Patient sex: M
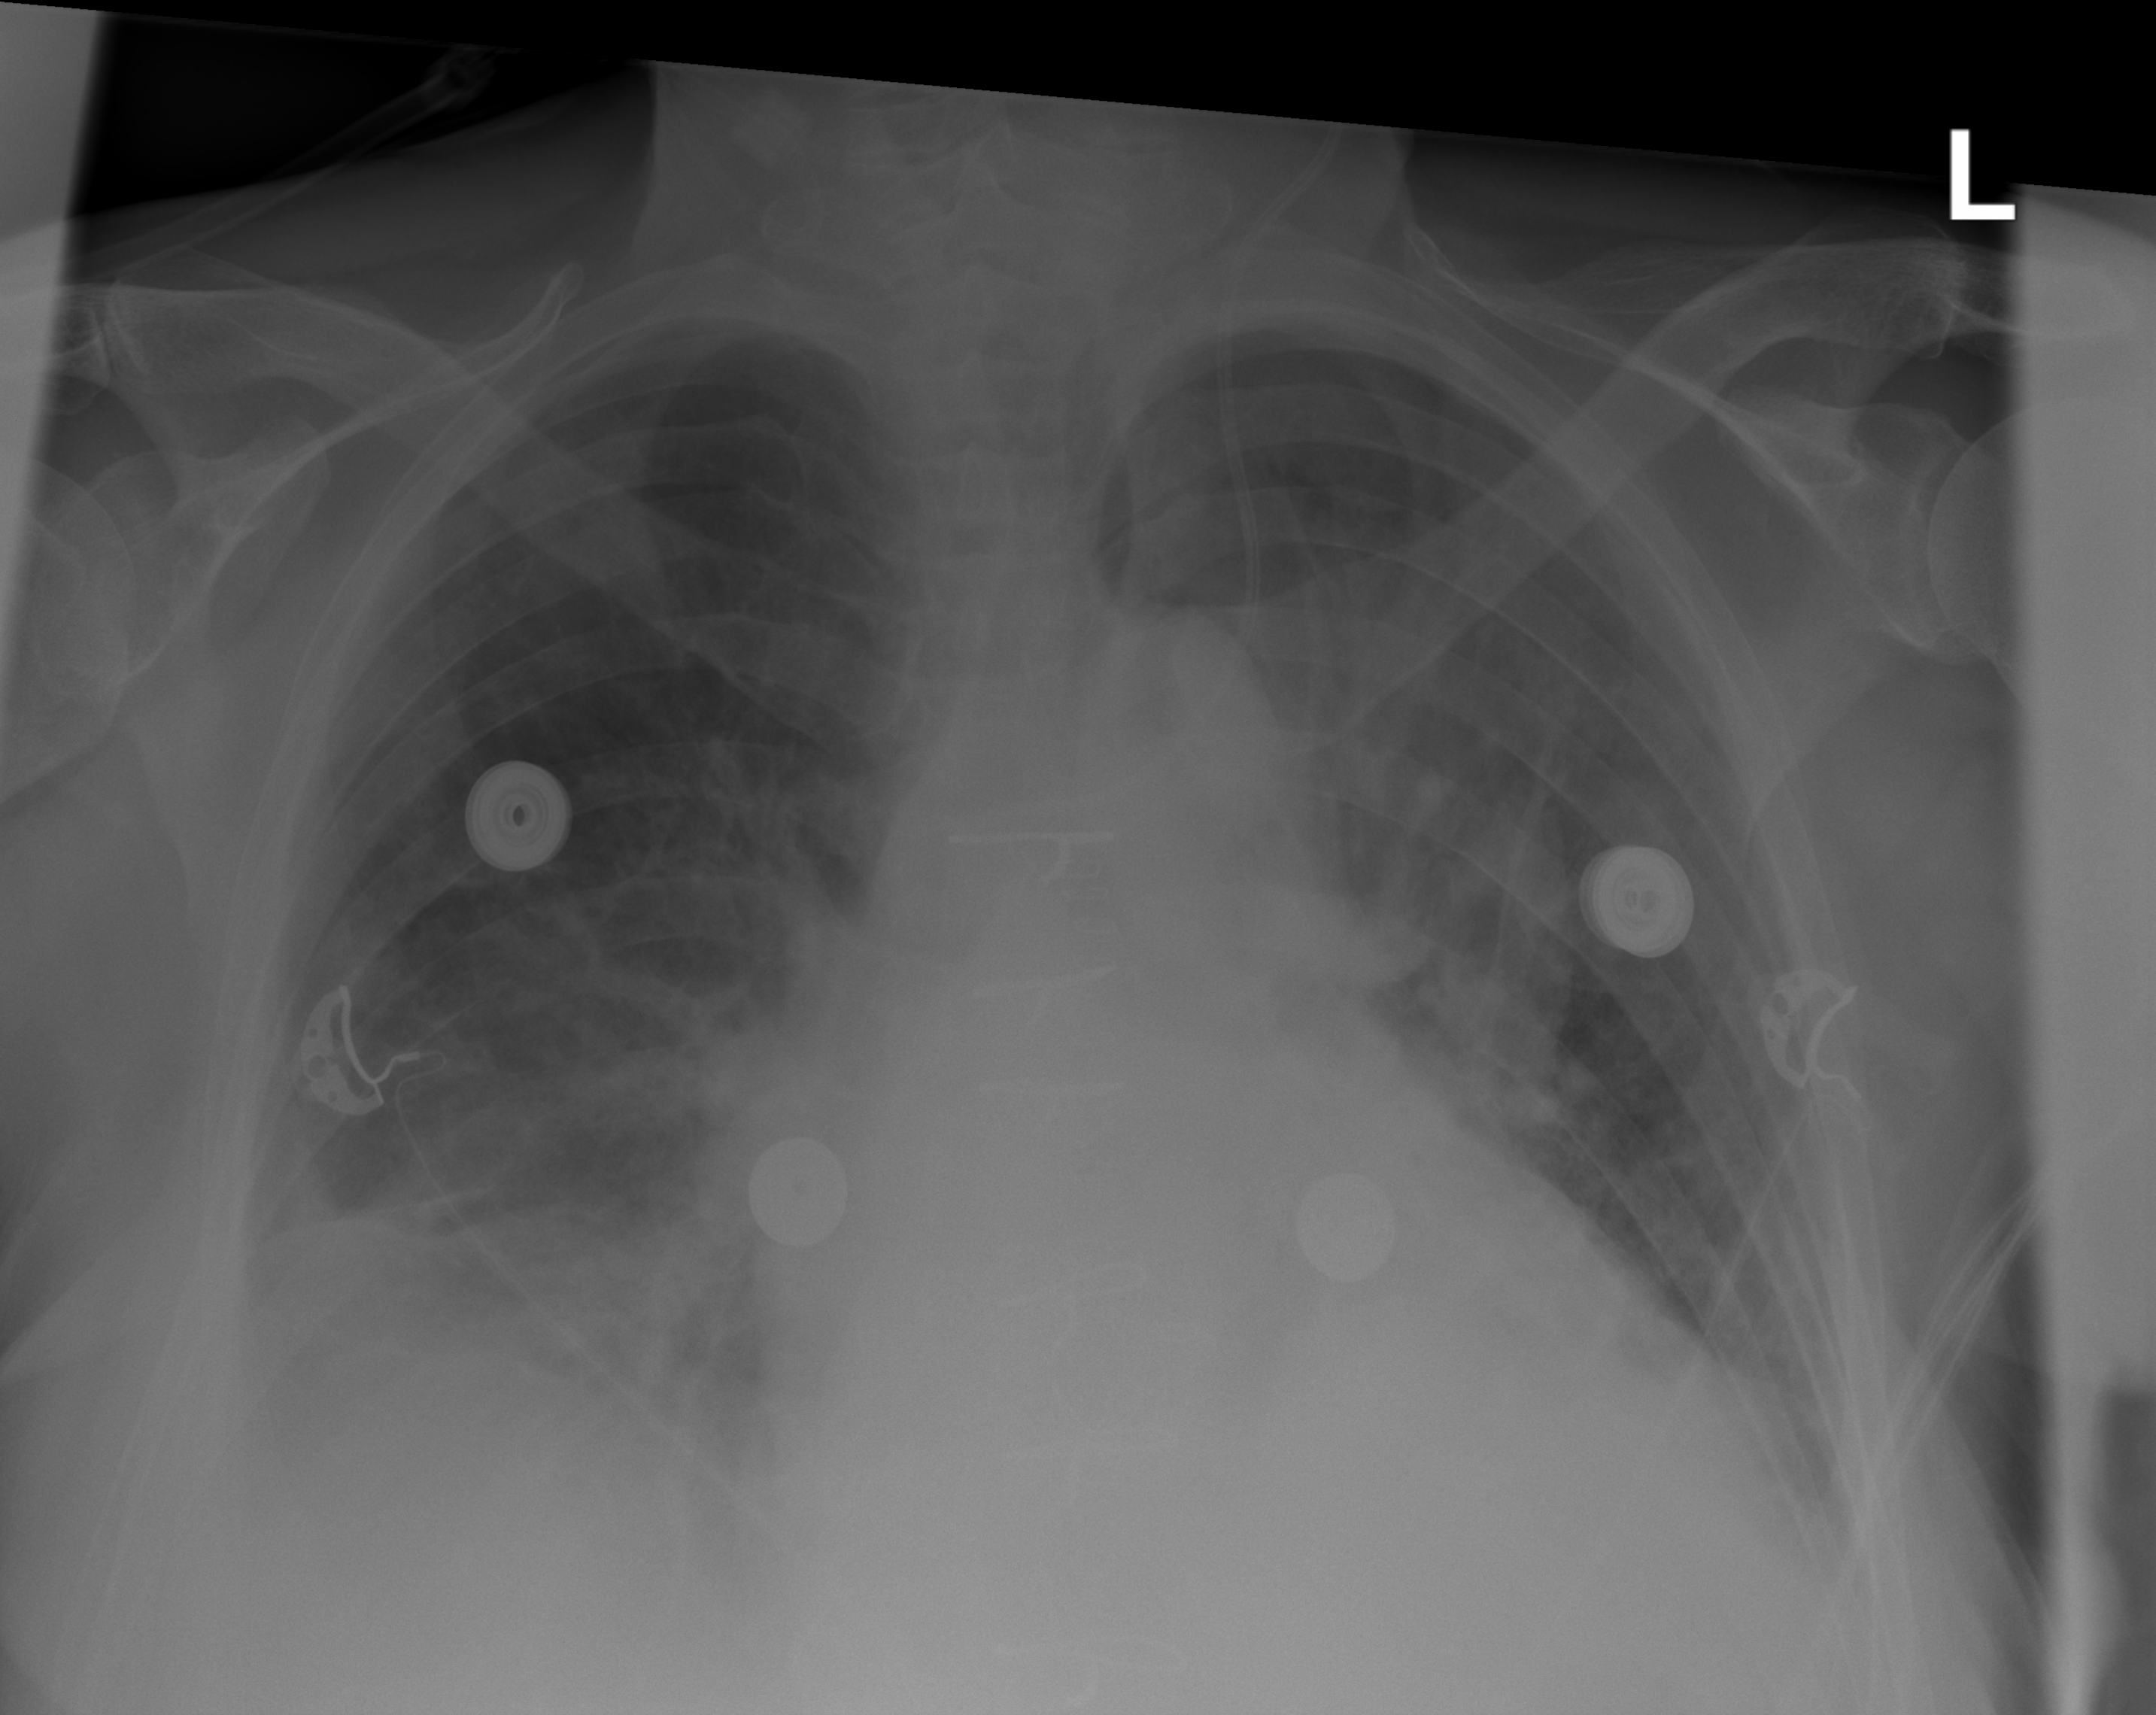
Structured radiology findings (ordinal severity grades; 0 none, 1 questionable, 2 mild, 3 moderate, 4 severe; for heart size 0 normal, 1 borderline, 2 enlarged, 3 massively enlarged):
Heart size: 2
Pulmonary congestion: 3
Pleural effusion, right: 3
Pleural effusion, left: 2
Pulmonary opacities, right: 2
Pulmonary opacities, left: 2
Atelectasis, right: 3
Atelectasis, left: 3